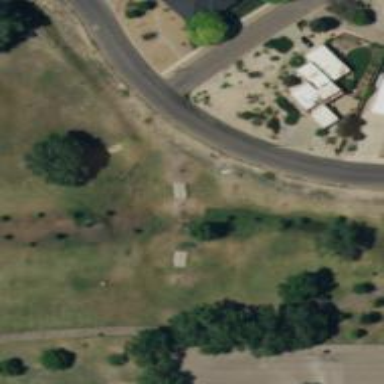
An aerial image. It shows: Disc golf hole.